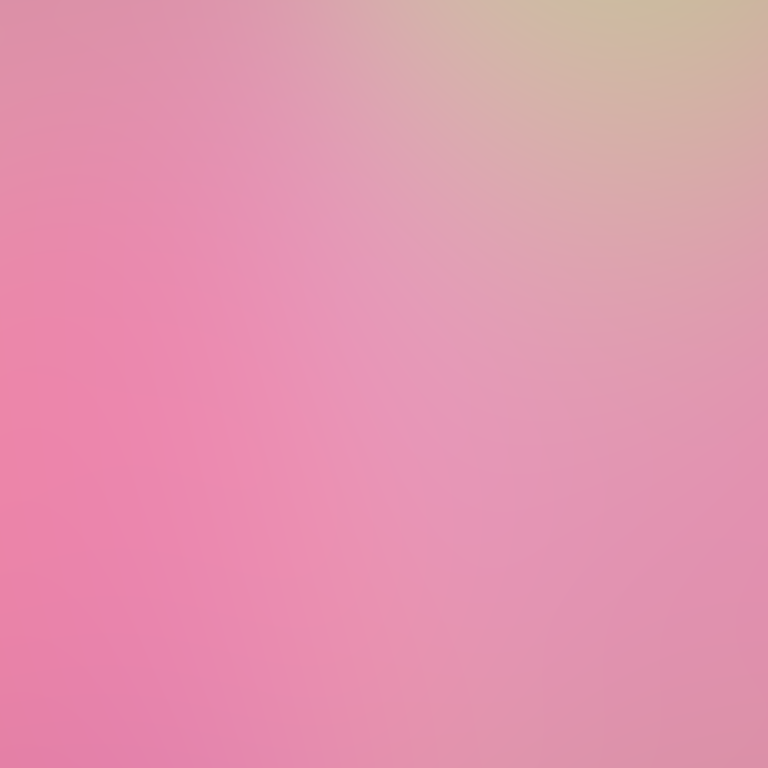
Abstract light effect, smooth gradient from soft pink to warm beige, calm atmosphere, diffuse light, no room, no furniture, no objects.